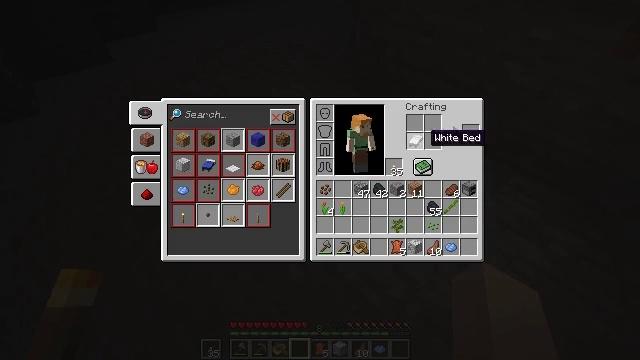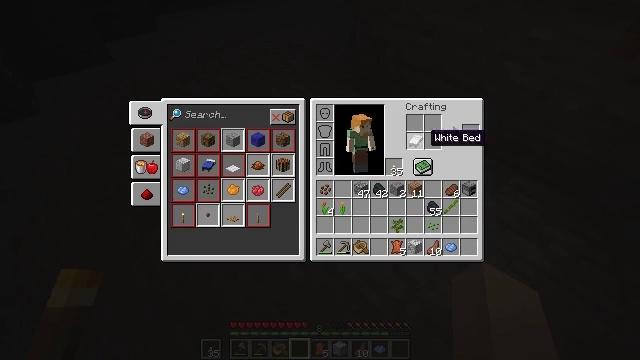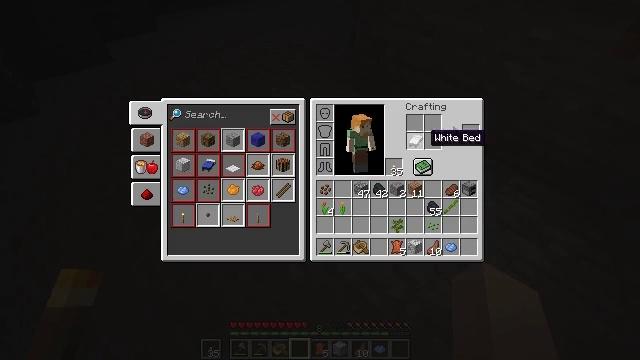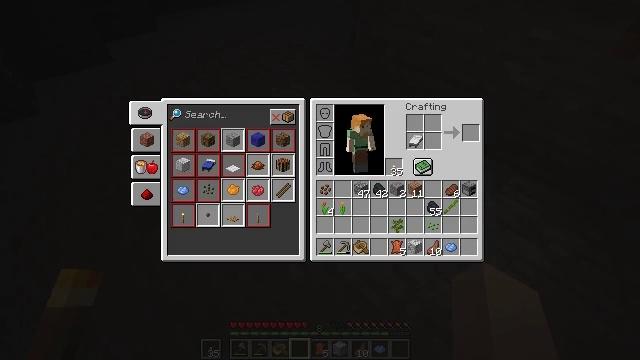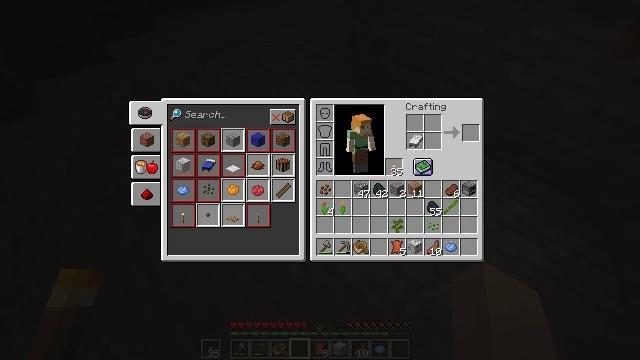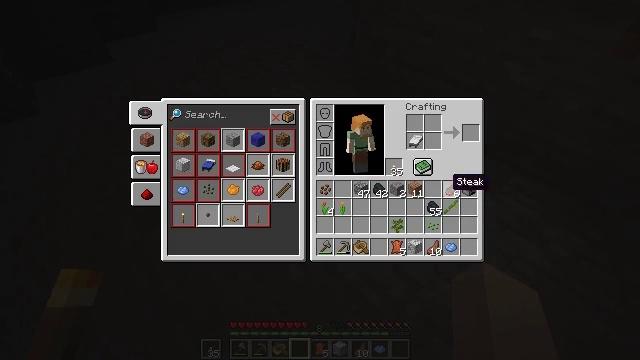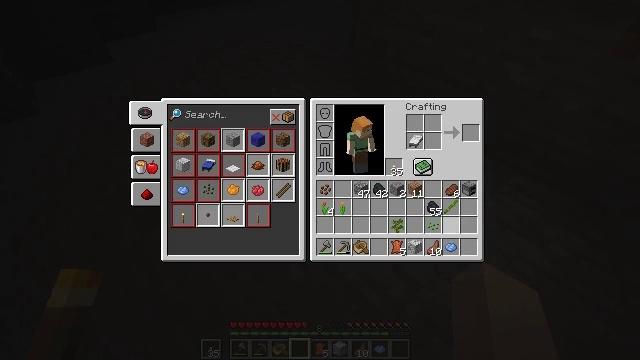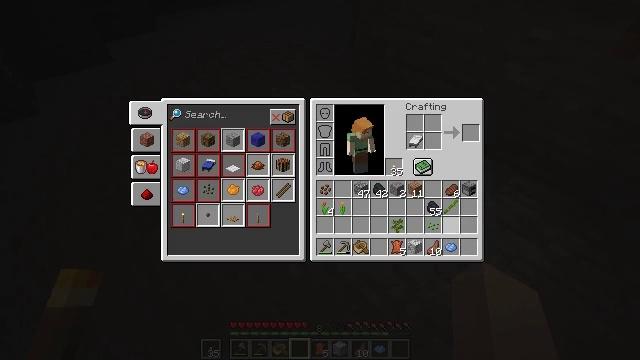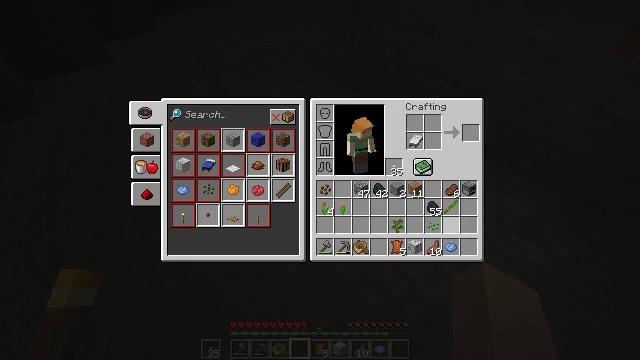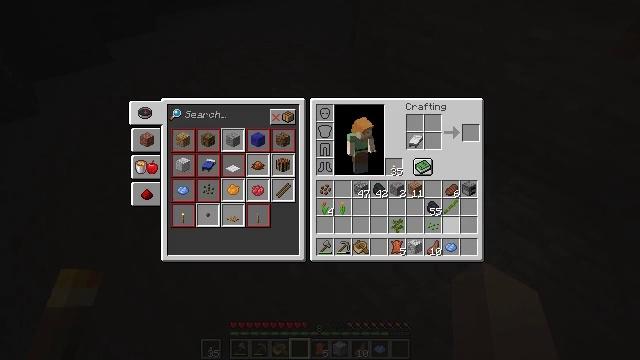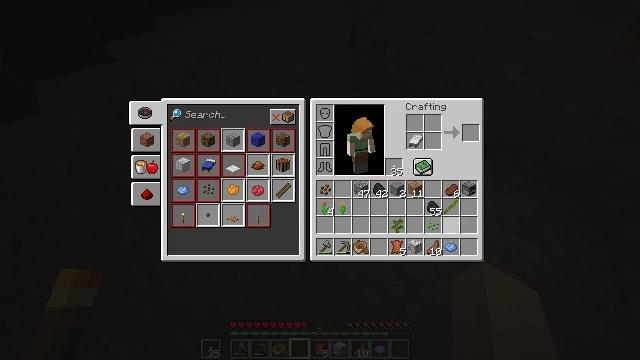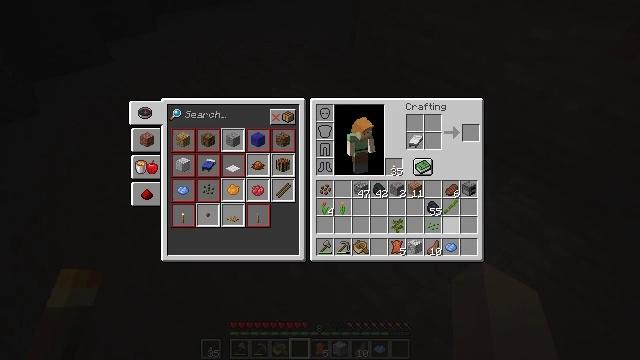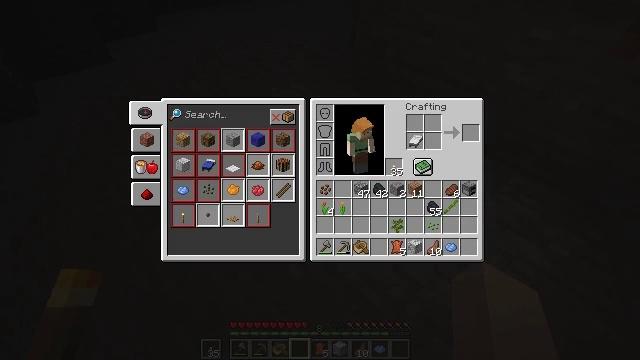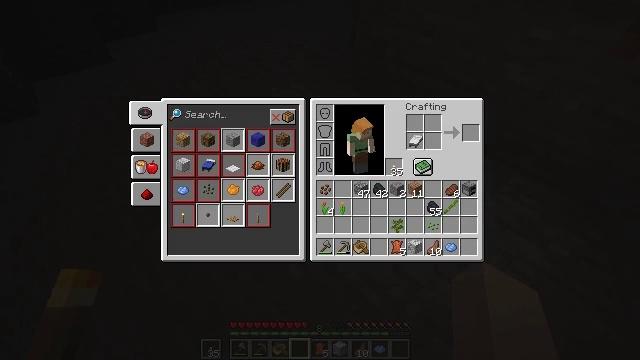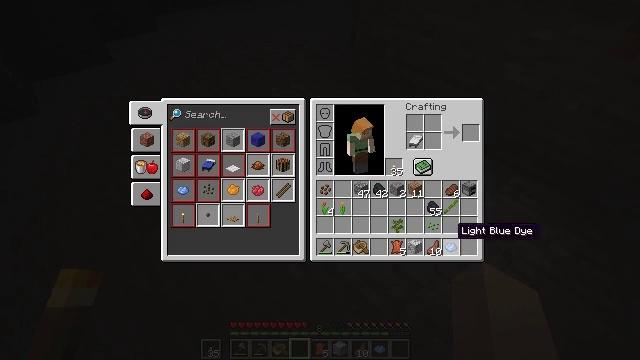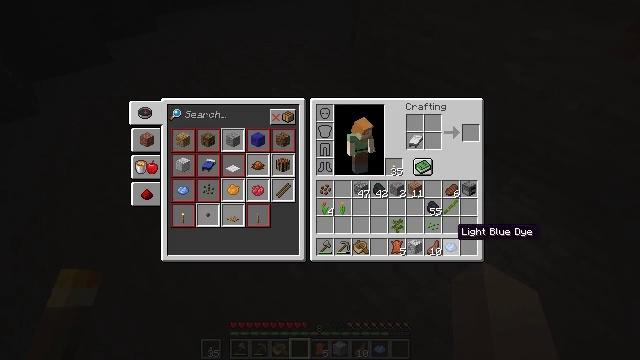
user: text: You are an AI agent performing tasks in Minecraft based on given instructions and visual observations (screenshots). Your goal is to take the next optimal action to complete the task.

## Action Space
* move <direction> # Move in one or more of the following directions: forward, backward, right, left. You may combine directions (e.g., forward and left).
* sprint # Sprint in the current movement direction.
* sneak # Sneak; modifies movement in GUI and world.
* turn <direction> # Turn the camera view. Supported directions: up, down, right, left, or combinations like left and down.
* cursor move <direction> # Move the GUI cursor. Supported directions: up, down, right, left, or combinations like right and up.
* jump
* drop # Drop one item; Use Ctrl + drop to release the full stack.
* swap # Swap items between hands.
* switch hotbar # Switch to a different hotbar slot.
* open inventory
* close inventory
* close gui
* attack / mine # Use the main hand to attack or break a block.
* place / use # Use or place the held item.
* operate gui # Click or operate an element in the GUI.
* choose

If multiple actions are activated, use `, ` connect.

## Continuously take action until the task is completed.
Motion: motion action
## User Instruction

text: Use planks and light blue wool to make a light blue bed.
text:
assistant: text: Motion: no_op
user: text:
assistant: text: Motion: no_op
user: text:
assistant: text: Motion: no_op
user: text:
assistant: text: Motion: cursor move down
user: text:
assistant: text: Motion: cursor move right and down
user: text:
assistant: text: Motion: cursor move down
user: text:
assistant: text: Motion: no_op
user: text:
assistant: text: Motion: no_op
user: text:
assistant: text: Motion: no_op
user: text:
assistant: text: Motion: no_op
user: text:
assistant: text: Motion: no_op
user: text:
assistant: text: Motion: no_op
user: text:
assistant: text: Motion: no_op
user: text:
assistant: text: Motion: no_op
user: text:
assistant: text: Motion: no_op
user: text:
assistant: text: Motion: no_op
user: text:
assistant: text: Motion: operate gui
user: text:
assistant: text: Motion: operate gui
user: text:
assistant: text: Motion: no_op
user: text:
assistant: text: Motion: cursor move up
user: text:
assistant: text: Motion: cursor move left and up
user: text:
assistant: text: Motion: cursor move up
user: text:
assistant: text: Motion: cursor move up
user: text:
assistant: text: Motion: no_op
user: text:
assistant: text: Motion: no_op
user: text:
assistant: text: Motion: no_op
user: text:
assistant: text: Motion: no_op
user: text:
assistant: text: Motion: no_op
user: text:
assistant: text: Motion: no_op
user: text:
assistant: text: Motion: no_op